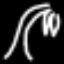
Label: palm tree